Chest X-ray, AP view. Patient: 29 years old, sex M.
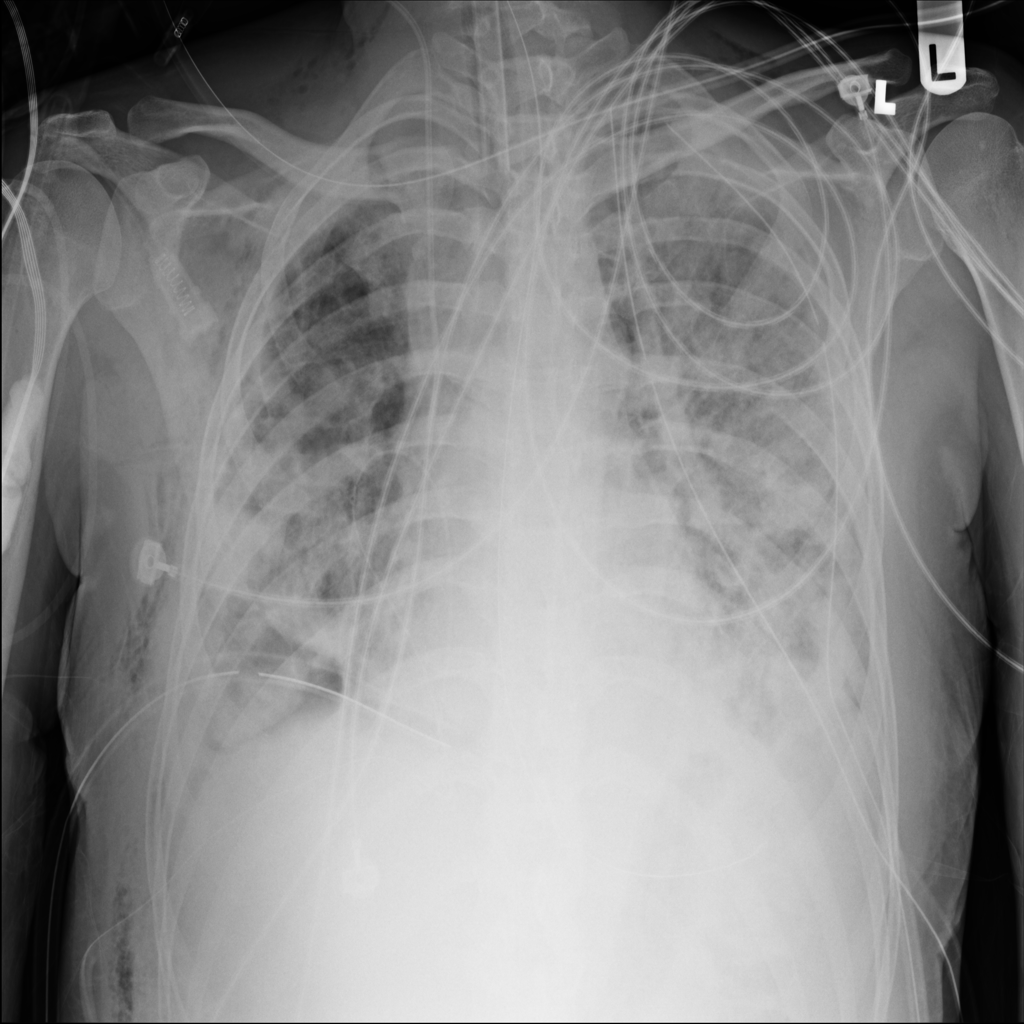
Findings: Emphysema